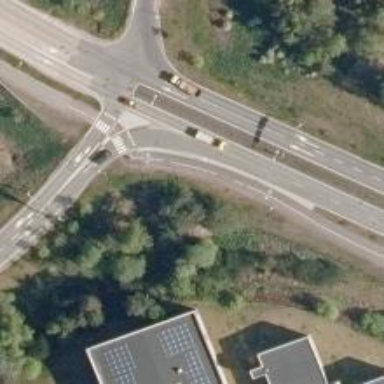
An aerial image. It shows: Trunk link road with asphalt surface.